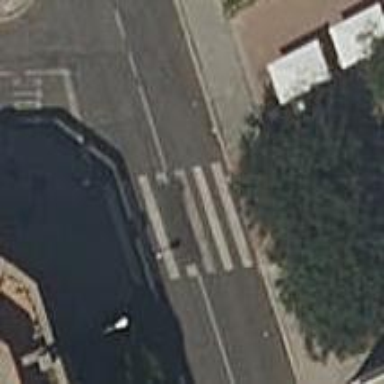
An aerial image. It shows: Marked crossing on the road.